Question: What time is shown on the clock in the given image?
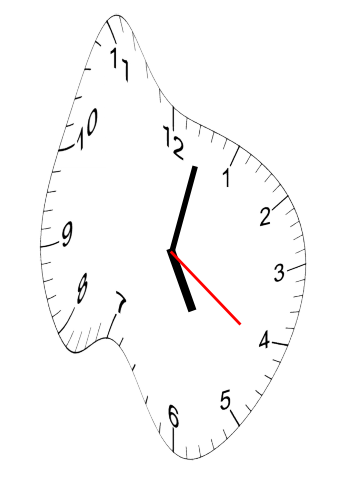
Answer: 05:02:21